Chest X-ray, AP view. Patient: 28 years old, sex M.
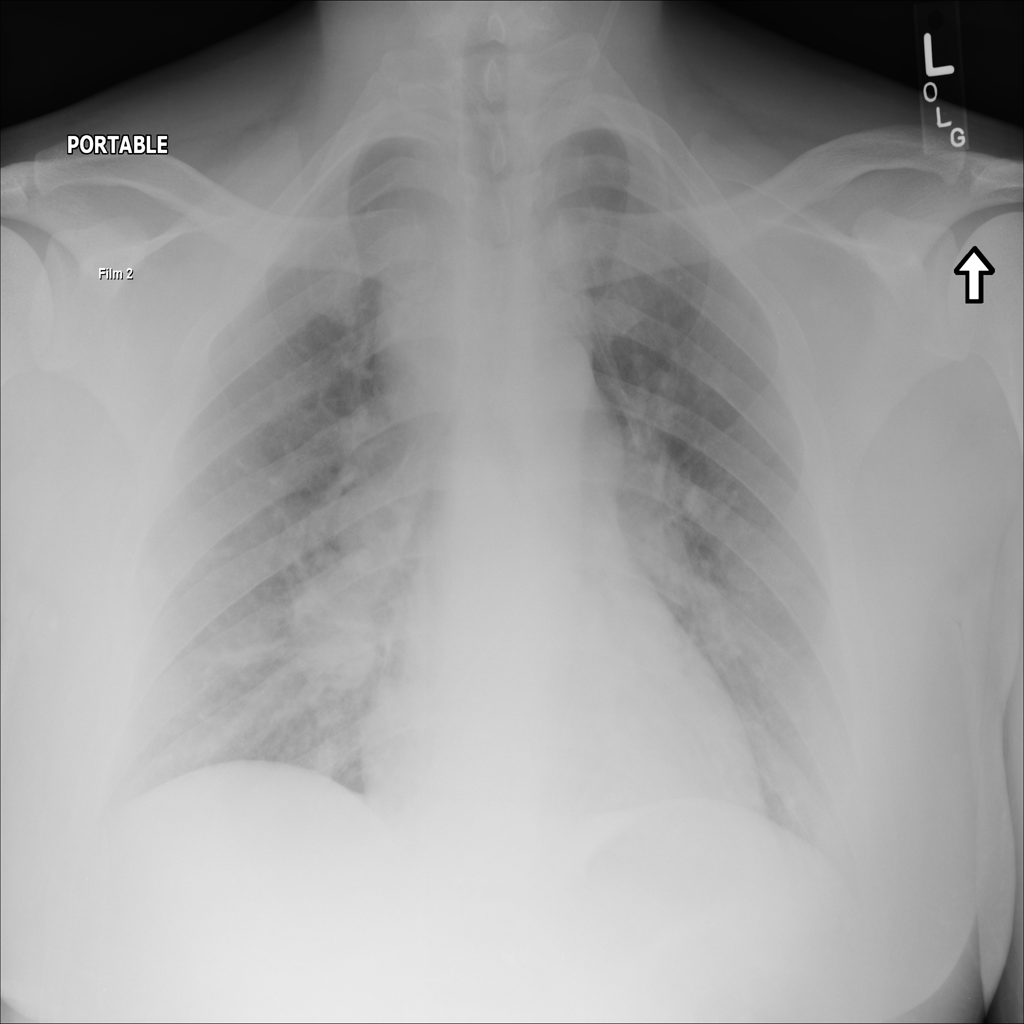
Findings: Atelectasis